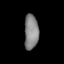
Tissue: lung
Cell type: T cells
Senescence score: 0.6023
Nuclear area (px): 483
Mean DAPI intensity: 132.812